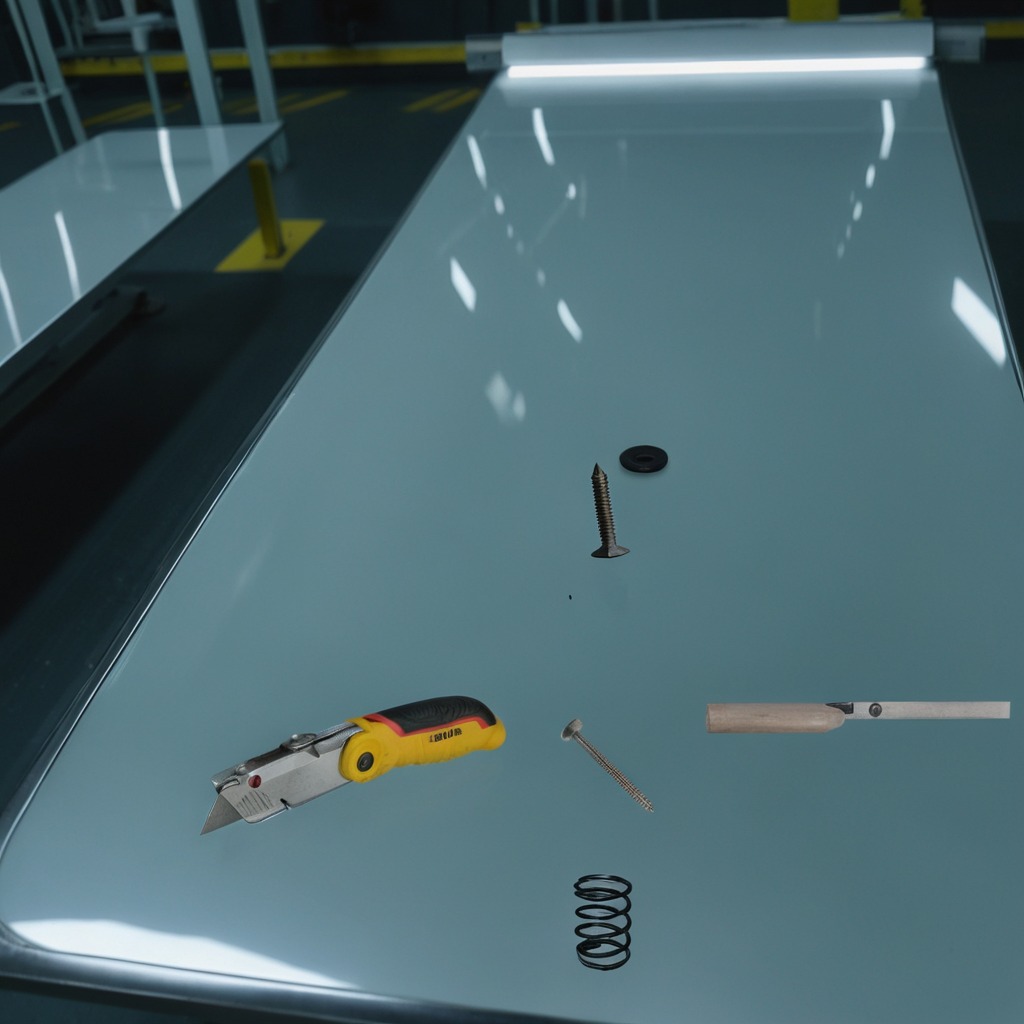
A tool phrase> lying on the high-gloss table is a utility knife, a metal machine screw, an iron nail, a coiled metal spring, and a handheld metal saw.